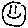
Label: smiley face